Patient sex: M
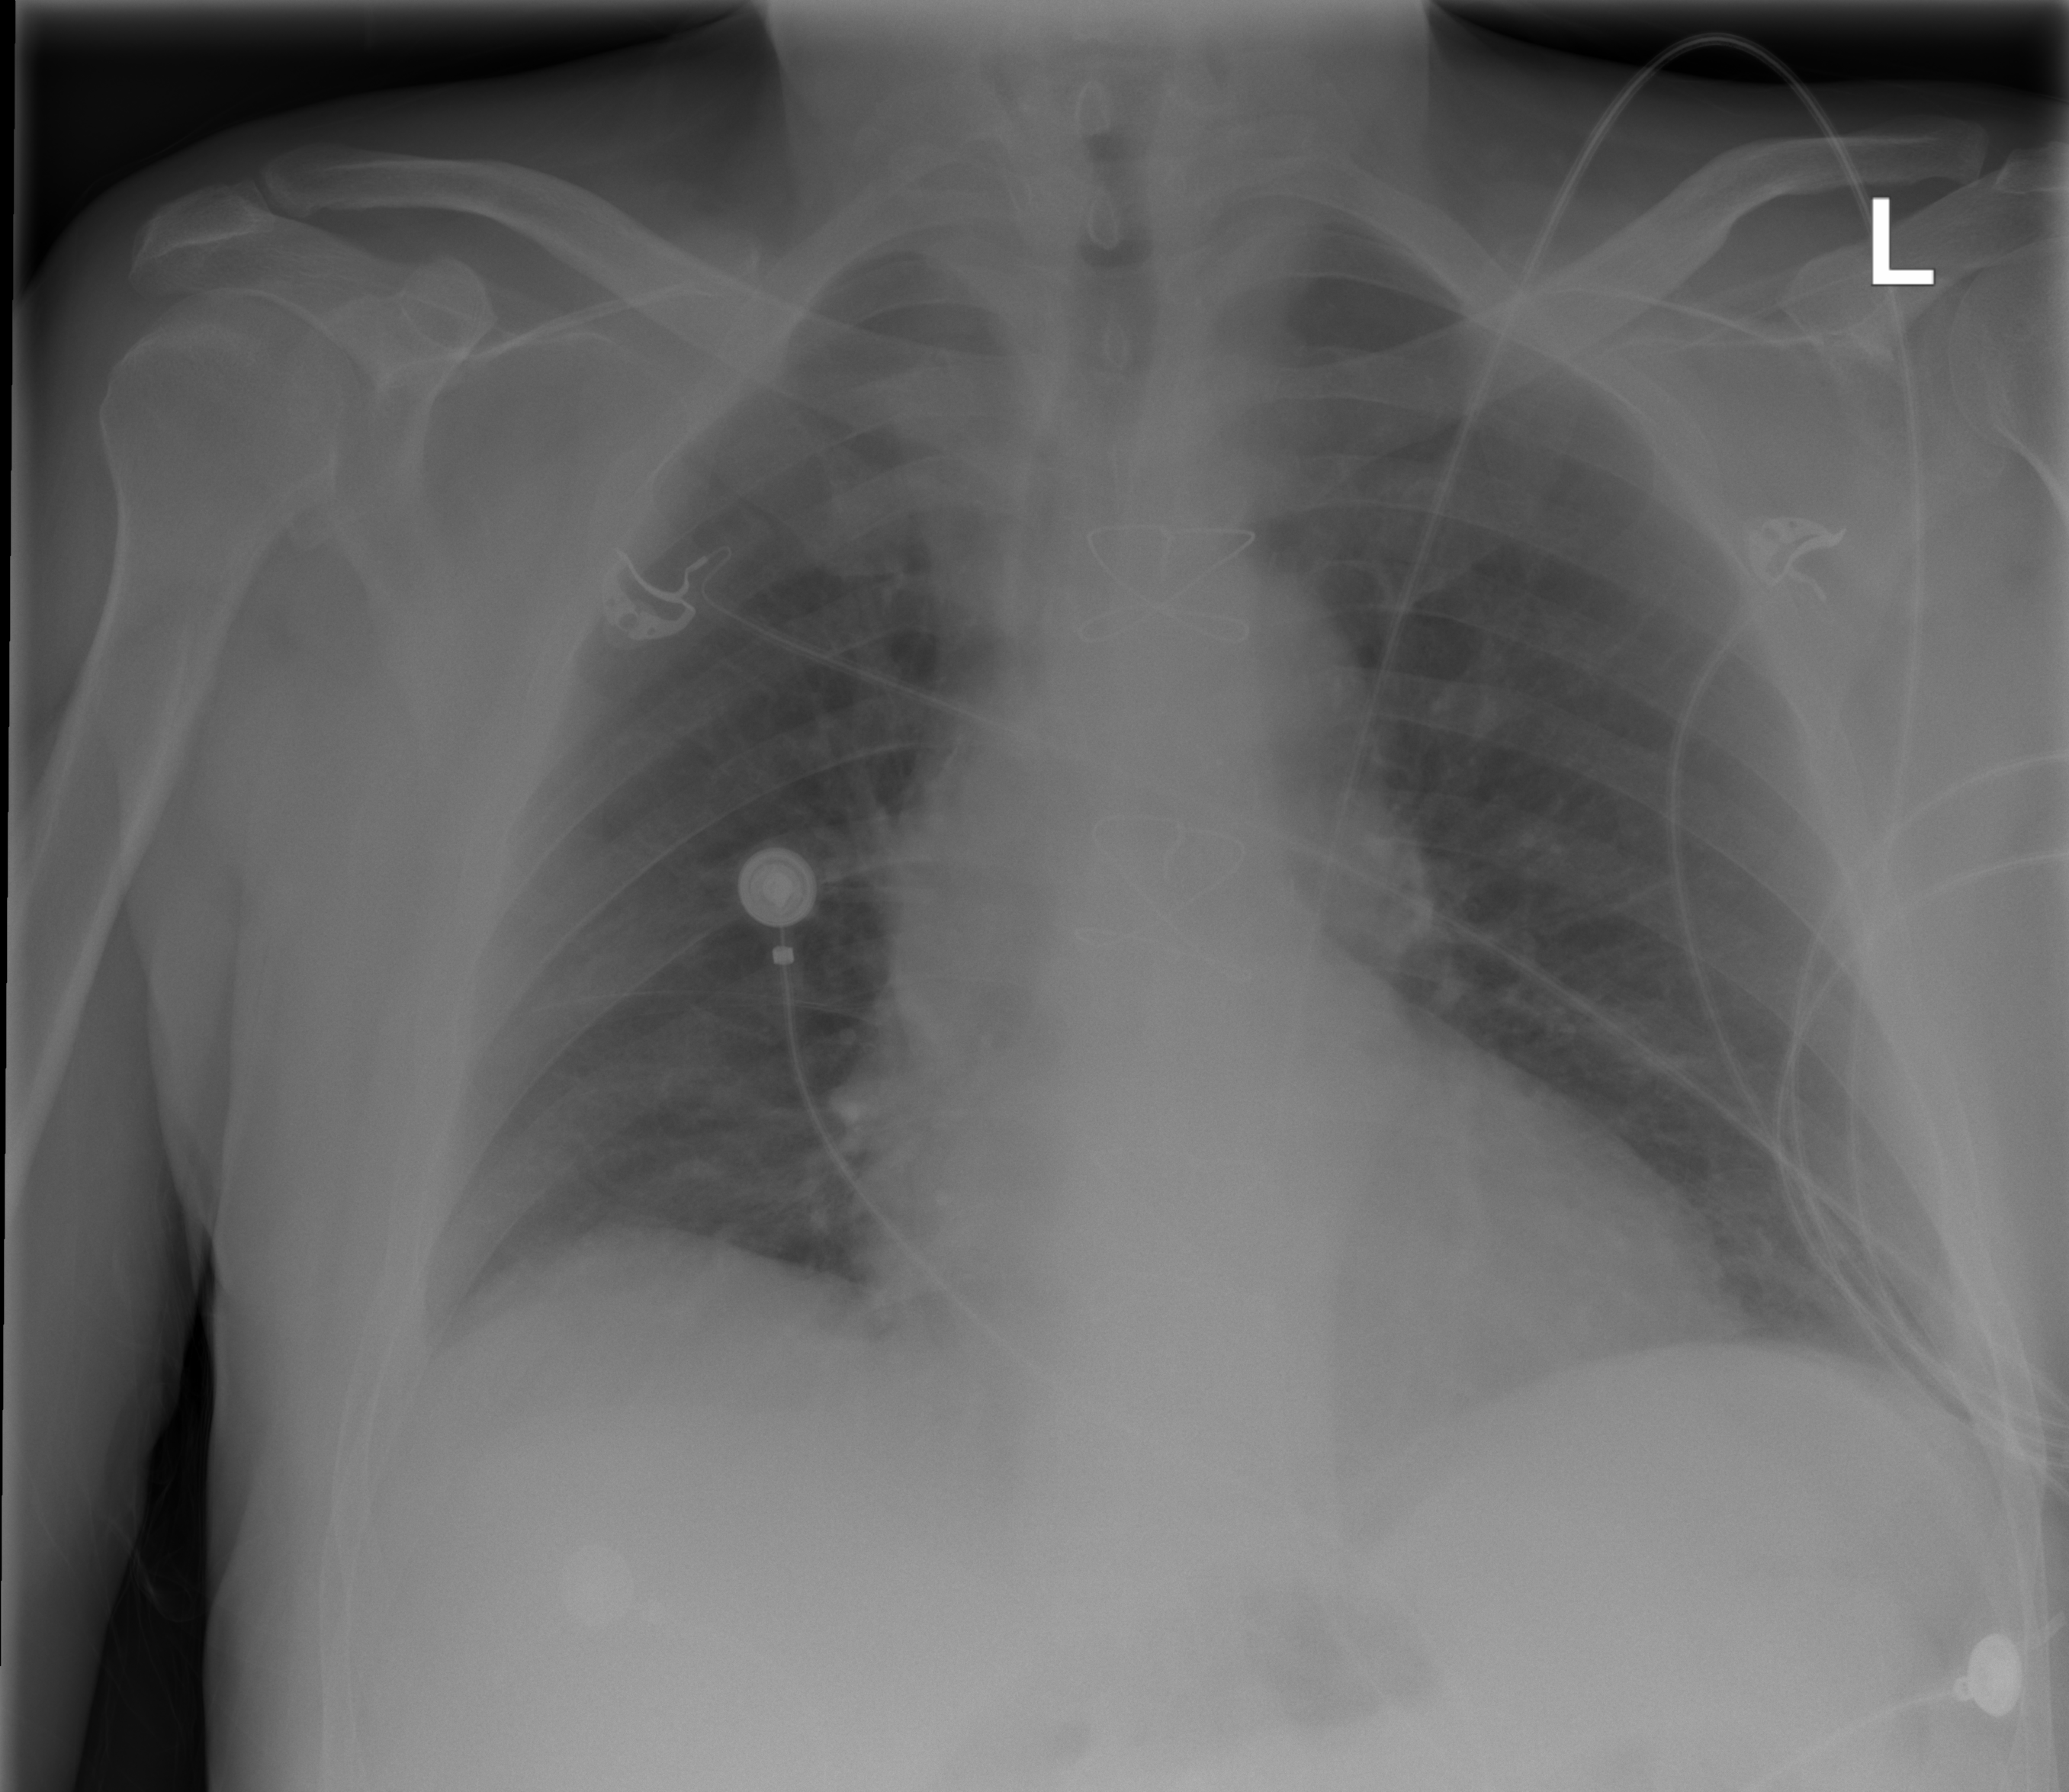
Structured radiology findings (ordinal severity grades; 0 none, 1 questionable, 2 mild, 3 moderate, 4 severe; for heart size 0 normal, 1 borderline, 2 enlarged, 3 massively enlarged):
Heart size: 1
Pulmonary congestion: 0
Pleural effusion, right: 1
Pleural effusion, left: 0
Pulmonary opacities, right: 0
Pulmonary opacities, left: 0
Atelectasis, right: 0
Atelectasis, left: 0